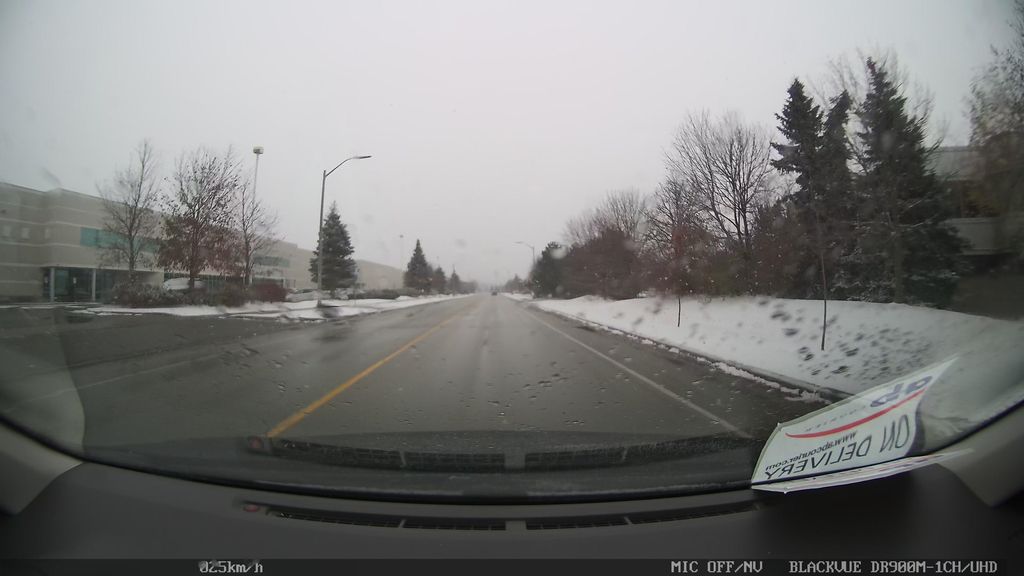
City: toronto